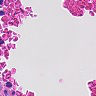
Metastatic tissue present: no